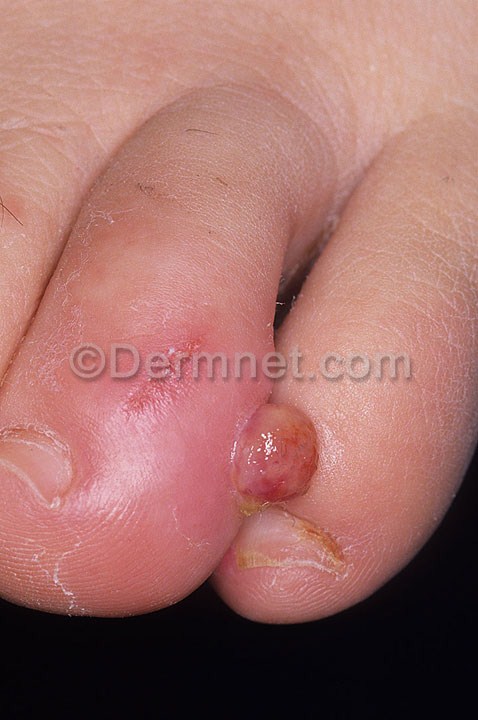
Disease: Vascular Tumors